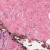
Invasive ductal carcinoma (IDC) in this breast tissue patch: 0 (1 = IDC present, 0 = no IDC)